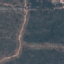
Label: HerbaceousVegetation